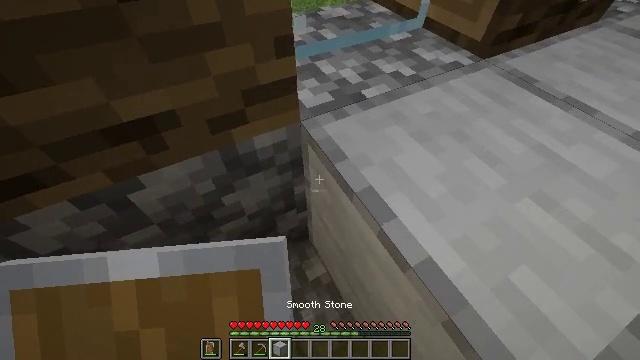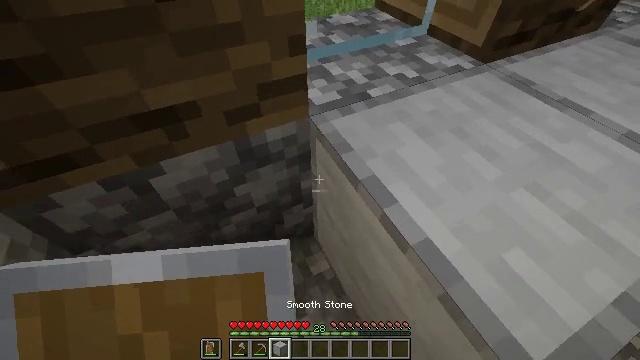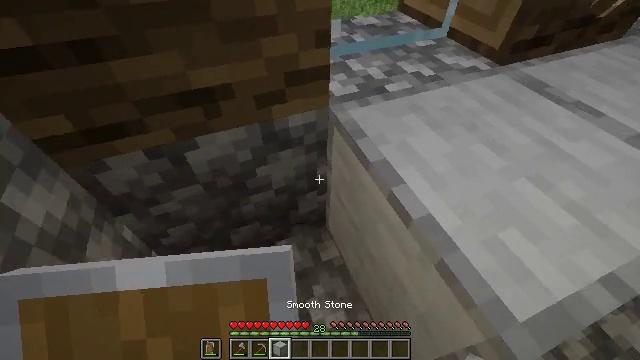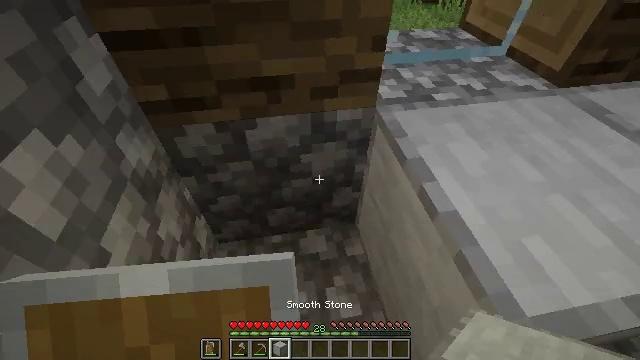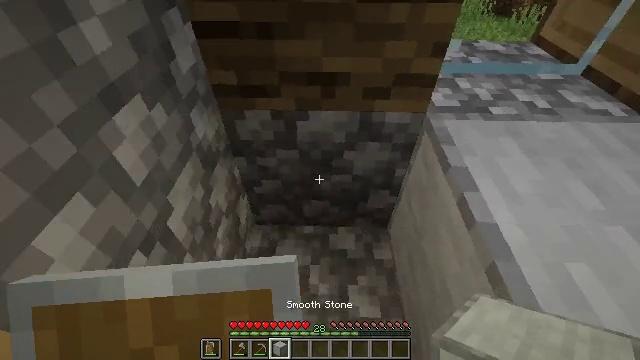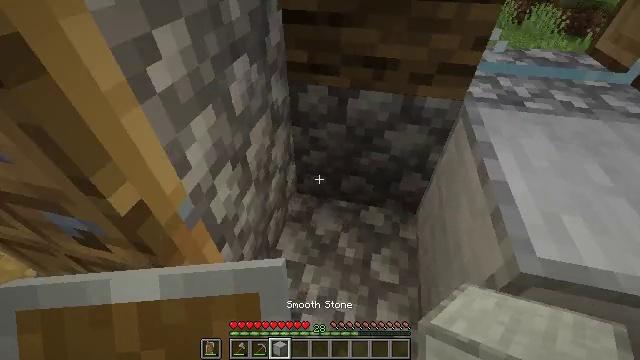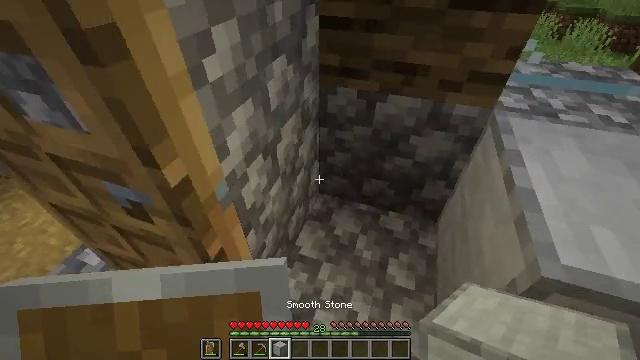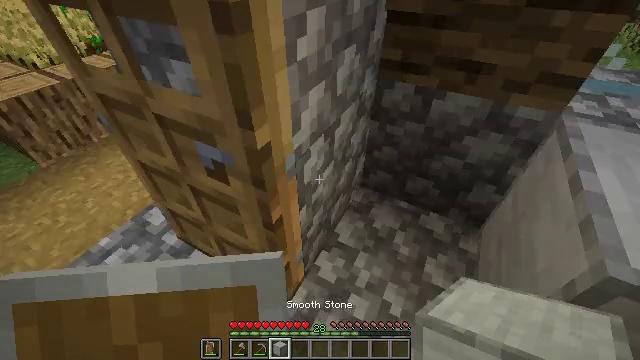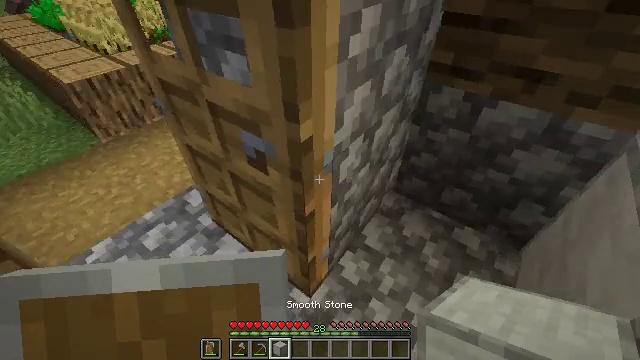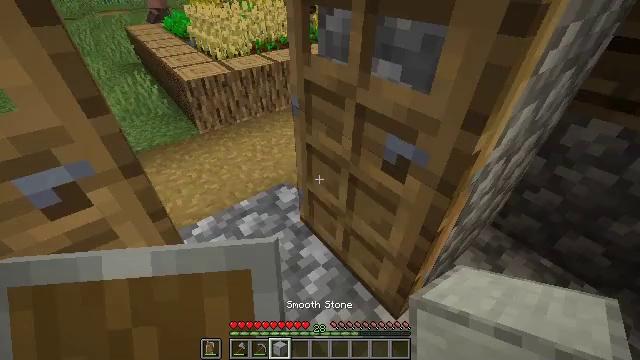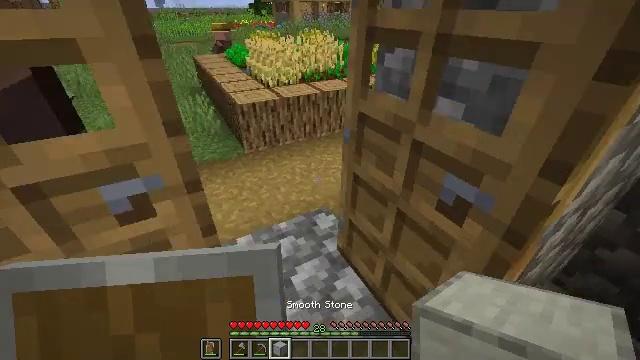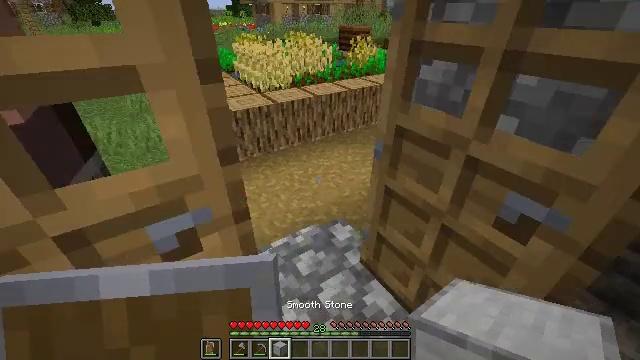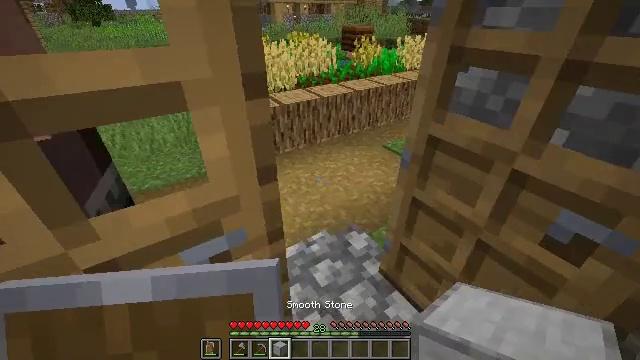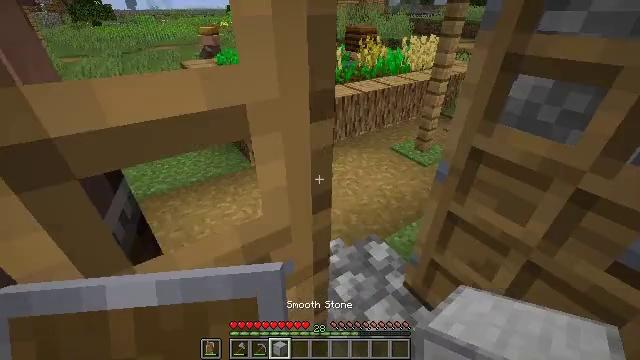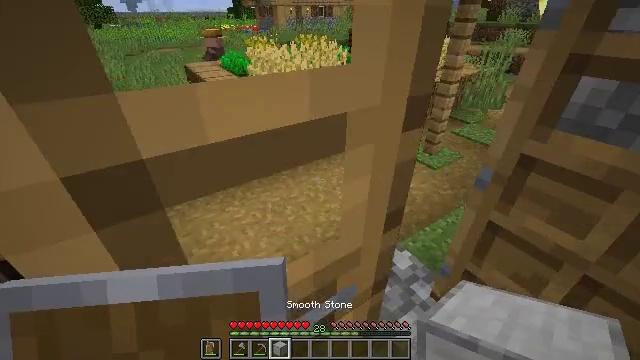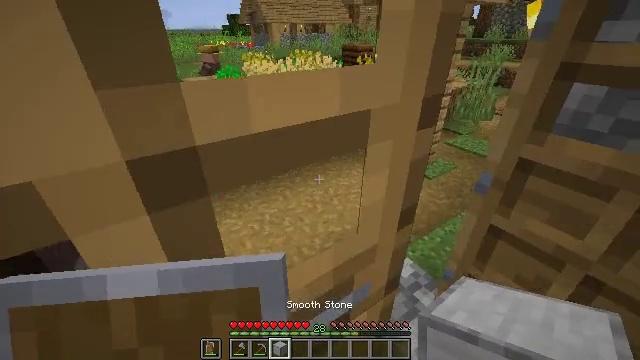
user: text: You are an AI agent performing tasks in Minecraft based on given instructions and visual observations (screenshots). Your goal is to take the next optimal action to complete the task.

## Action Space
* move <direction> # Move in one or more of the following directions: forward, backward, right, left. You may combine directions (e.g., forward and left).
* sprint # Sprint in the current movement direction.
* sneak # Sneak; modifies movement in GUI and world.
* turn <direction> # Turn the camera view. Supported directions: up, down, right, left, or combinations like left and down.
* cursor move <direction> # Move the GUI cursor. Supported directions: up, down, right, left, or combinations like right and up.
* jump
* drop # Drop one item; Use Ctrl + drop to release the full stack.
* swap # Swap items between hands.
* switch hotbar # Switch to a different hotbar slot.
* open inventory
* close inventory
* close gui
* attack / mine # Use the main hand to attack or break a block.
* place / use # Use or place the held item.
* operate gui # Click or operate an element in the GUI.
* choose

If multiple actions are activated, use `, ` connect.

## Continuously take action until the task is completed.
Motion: motion action
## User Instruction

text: Mine bricks from a structure.
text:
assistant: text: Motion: move back, turn left and up
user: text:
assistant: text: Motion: move back, turn left
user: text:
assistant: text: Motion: move back, turn left and up
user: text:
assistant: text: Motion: move back, turn left
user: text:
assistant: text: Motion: move back, turn left and up
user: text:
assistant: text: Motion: turn left and up
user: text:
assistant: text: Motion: move left, turn left
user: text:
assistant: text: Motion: move left, turn left
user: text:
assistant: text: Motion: move left, turn left and up
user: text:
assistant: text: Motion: move left, turn left and up
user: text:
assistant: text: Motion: move forward and move left, turn right
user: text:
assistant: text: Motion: move forward and move left
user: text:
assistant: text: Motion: move forward and move left
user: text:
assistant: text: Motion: move forward and move left
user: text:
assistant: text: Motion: move forward and move left, turn right and up
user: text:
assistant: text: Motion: move forward and move left, turn right and up
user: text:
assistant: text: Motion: move forward and move left, turn right and up
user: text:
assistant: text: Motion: move forward and move left, turn right and down
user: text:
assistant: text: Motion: turn right
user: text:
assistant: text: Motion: no_op
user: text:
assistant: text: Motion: turn left
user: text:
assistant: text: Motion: turn left
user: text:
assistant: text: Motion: turn left and up
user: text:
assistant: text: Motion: turn left and up
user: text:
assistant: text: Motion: turn left
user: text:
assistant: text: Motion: turn left
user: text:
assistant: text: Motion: move forward, turn left
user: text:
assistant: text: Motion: move forward, turn left
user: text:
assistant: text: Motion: move forward, turn left
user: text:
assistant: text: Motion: move forward